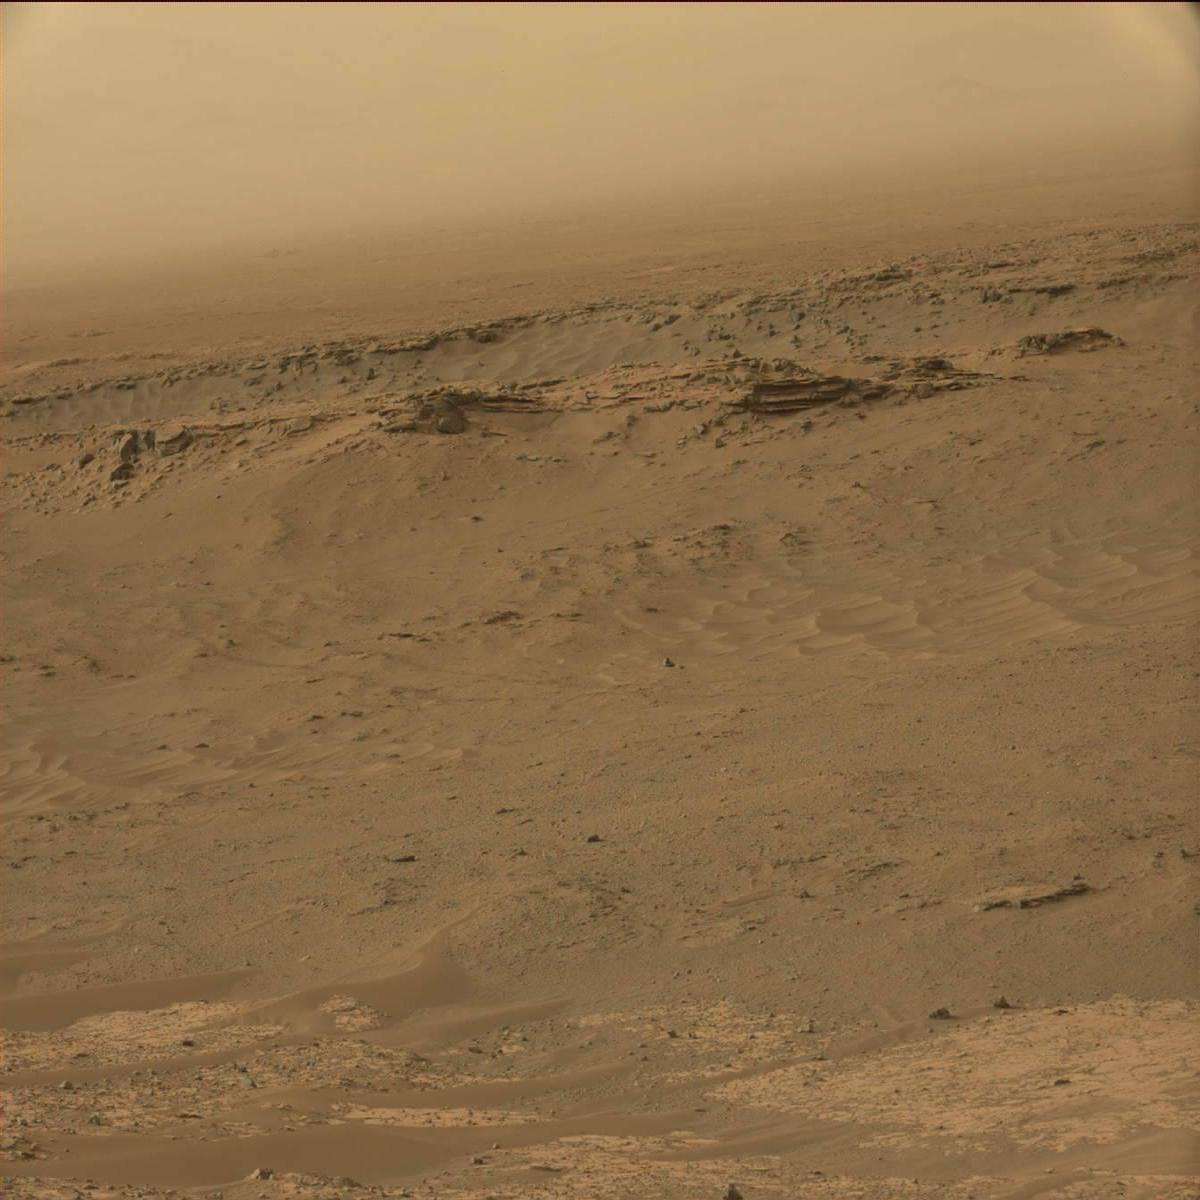
Terrain classes present: Bedrock, Ridge, Rock, Sand / Soil